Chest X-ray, PA view. Patient: 54 years old, sex M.
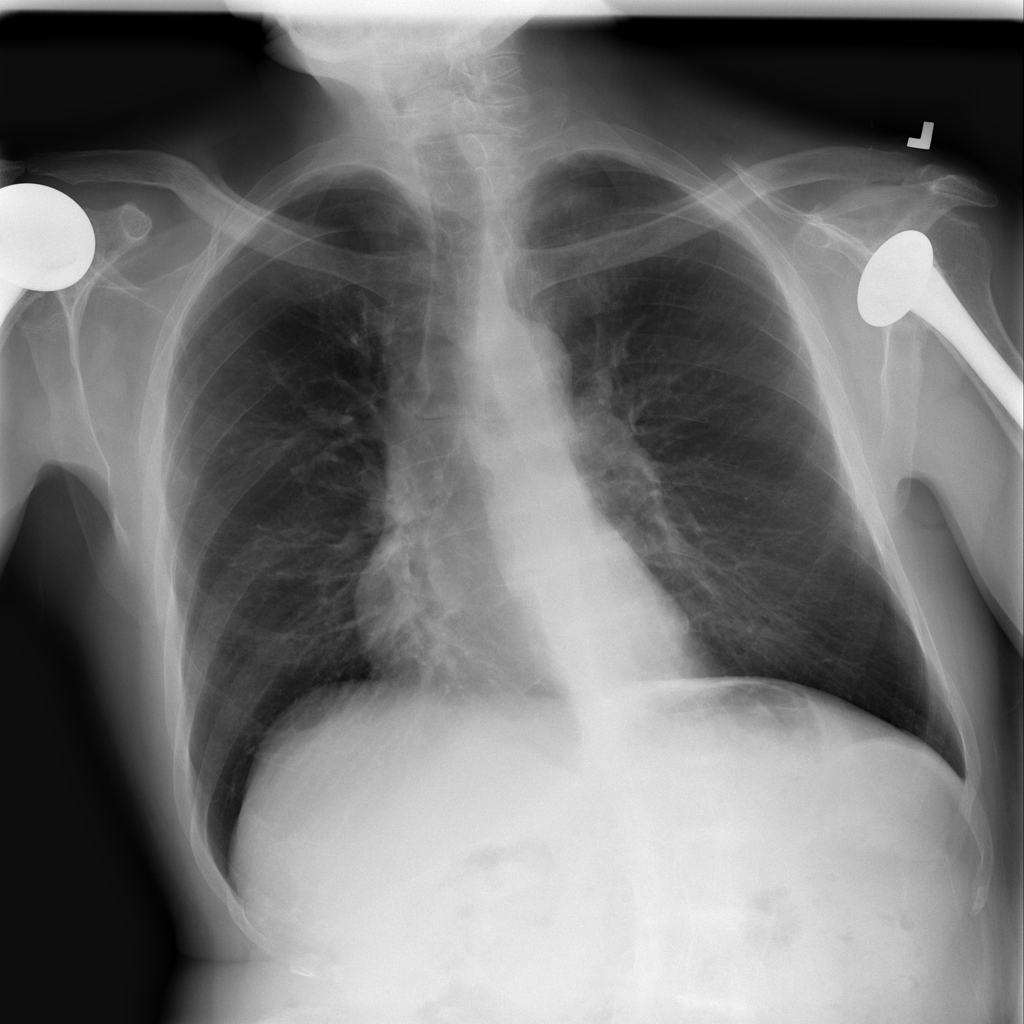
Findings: Infiltration